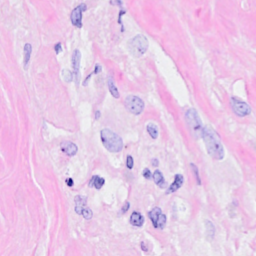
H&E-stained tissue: Breast